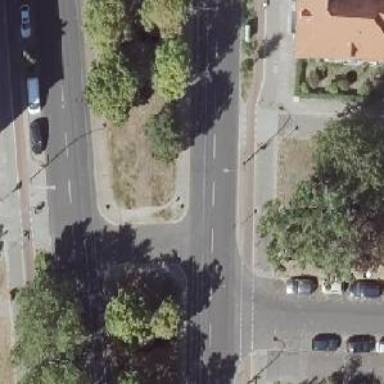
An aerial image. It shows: Secondary road with asphalt surface. It features cycle track on the right side and is dual carriageway.